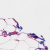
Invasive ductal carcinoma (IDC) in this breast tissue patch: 0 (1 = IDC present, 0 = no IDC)